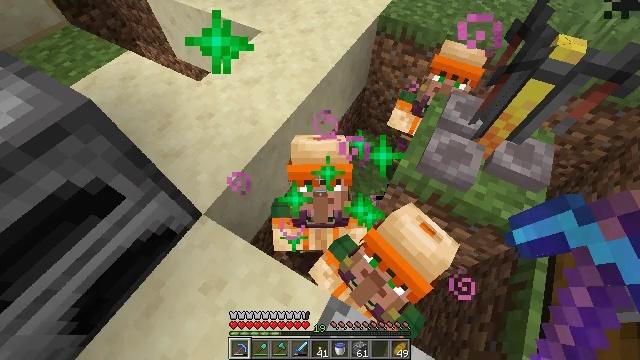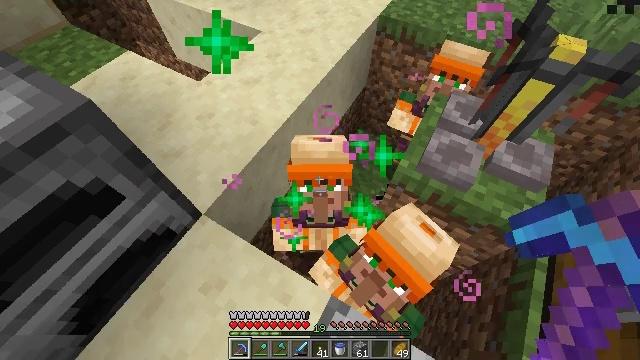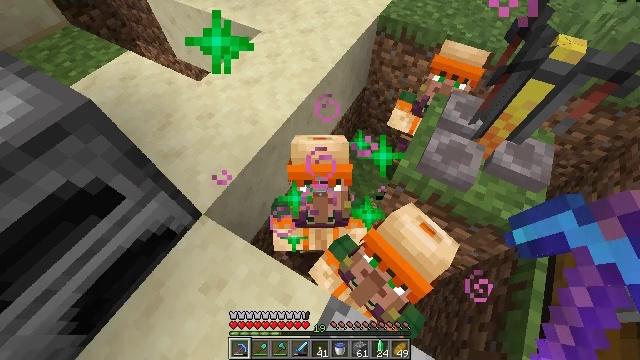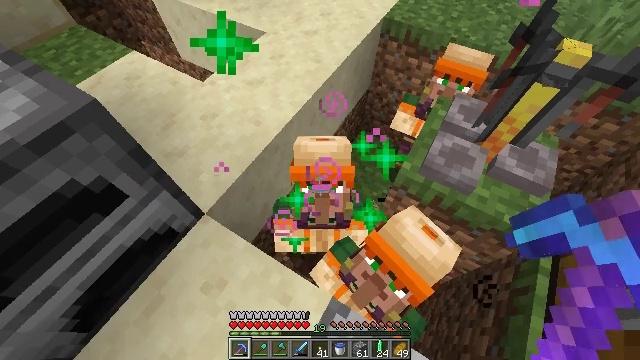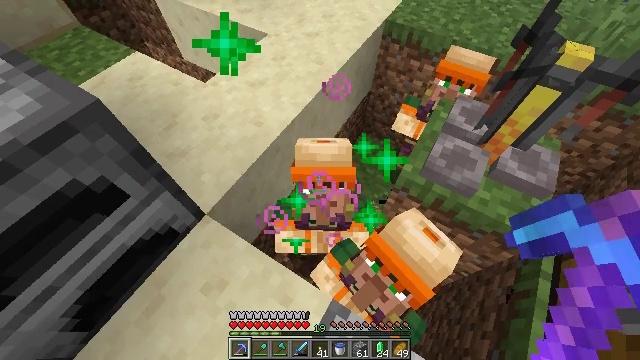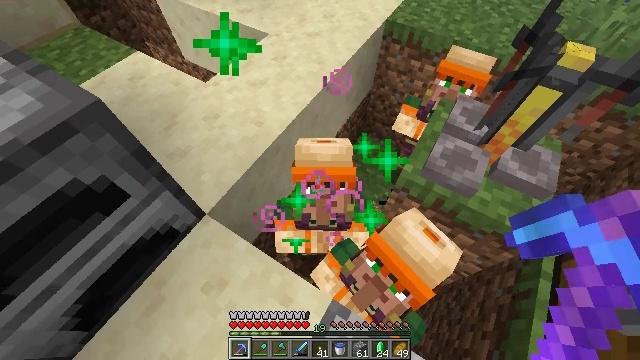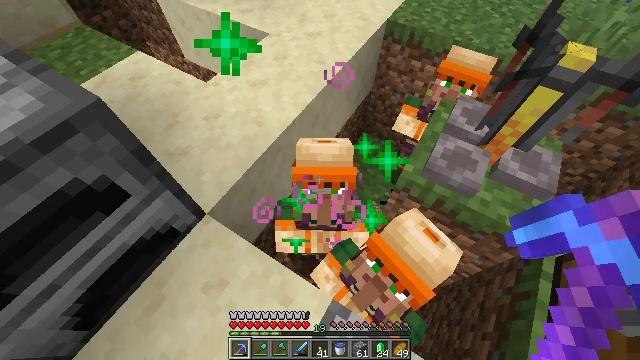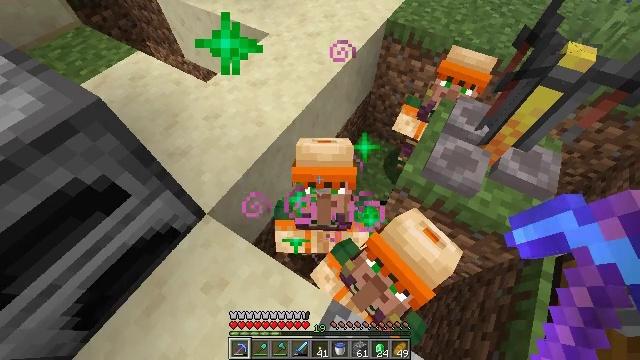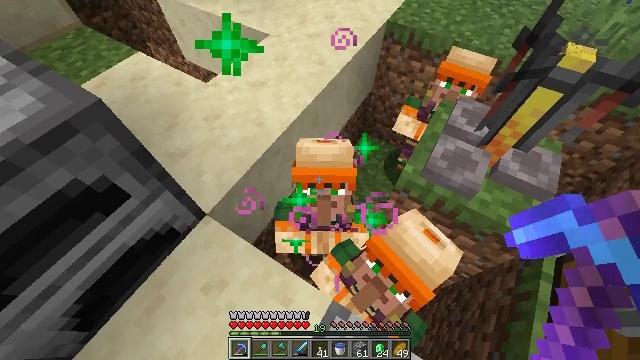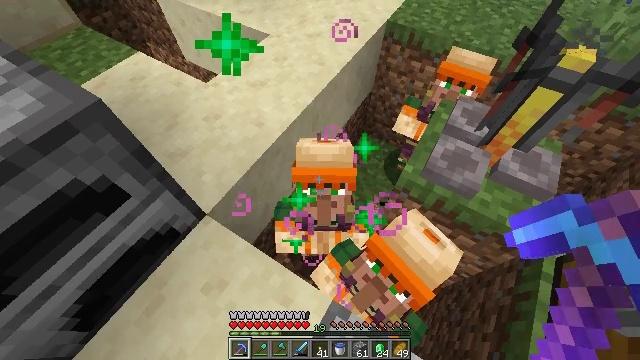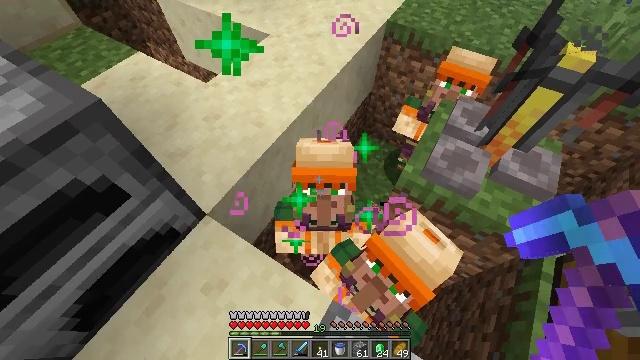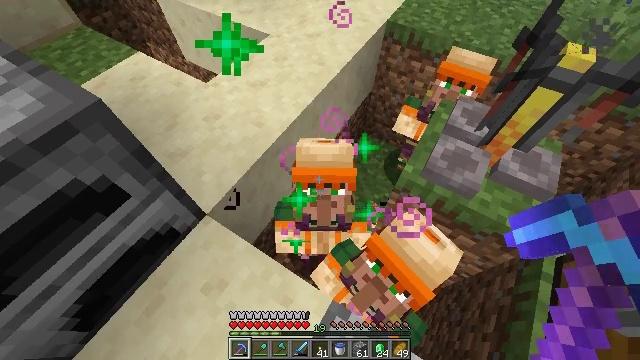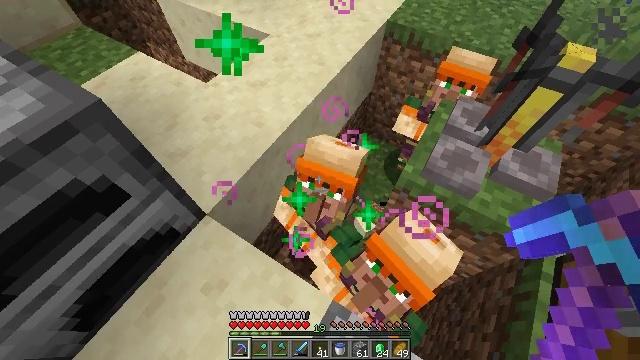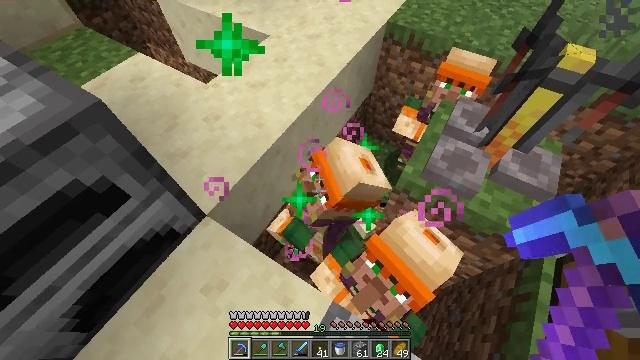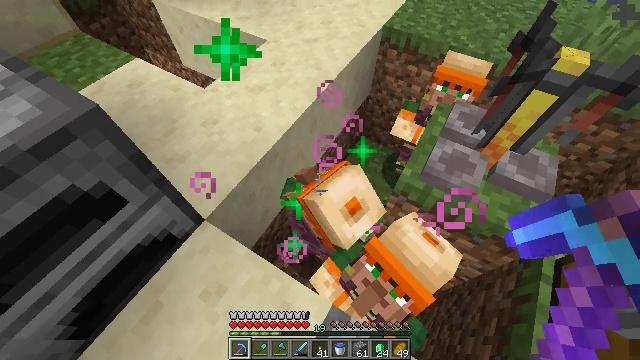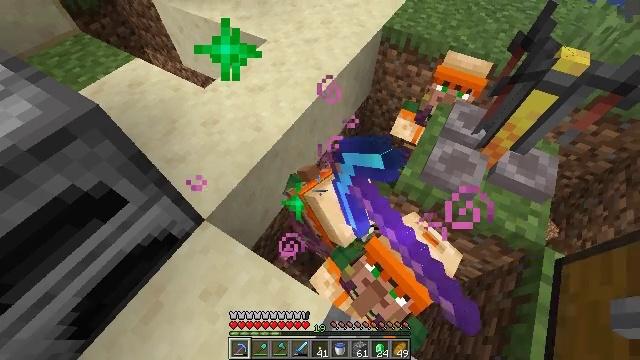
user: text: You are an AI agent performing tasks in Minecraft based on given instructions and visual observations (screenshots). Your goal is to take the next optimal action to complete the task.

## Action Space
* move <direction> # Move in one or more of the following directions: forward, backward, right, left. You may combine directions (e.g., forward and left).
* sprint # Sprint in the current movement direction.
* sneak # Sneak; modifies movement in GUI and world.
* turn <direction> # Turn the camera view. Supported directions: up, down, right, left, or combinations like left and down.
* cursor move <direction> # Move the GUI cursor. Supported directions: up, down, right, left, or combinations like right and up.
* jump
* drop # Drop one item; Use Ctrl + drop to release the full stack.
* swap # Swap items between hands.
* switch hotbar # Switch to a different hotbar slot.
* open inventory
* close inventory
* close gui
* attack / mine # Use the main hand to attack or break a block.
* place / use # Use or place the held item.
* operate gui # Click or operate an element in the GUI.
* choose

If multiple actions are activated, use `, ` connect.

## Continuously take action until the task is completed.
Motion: motion action
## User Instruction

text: Use the crafting table to make a glowstone from dust.
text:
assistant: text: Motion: no_op
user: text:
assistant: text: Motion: no_op
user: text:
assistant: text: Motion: no_op
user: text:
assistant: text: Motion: no_op
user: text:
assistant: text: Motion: no_op
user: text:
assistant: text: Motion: no_op
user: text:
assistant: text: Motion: no_op
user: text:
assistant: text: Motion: no_op
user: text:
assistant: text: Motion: no_op
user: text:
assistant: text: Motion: no_op
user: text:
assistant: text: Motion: no_op
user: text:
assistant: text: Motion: no_op
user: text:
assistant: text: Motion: no_op
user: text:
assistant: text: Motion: use / place
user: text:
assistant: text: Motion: use / place
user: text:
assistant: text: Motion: use / place
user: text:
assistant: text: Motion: no_op
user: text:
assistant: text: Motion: no_op
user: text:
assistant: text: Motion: open gui
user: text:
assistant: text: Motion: no_op
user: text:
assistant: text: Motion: no_op
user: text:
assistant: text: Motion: no_op
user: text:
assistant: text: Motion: no_op
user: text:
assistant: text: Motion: no_op
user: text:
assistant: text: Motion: no_op
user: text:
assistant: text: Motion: no_op
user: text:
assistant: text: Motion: no_op
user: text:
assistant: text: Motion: no_op
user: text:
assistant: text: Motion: no_op
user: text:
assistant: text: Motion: no_op